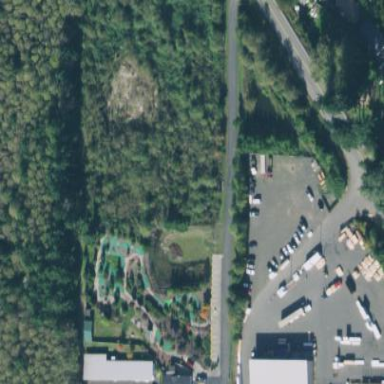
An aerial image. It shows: Miniature golf course.